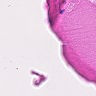
Metastatic tissue present: no